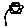
Label: flower